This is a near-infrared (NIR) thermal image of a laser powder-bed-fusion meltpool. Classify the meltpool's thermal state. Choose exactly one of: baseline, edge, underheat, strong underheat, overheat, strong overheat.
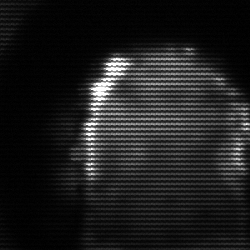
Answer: baseline